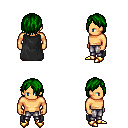
a pixel art fantasy rpg character, male body template, human, tanned skin, black cape, metal pants, green bangs hairstyle, gold boots, four views (front, back, left, right), 2x2 character sprite sheet, small pixel art, hard edges, no anti-aliasing